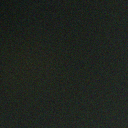
Screen state: off